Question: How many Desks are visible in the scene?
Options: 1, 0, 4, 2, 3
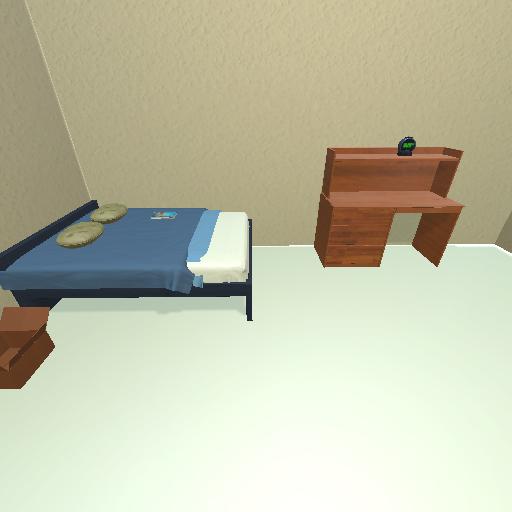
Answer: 1